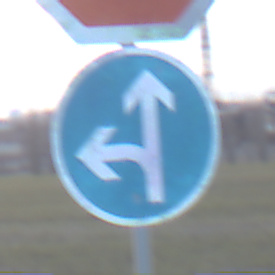
Verkehrszeichen: VorgeschriebeneFahrtrichtungGeradeausOderLinks
Zusatzzeichen oben: Stop
Umgebung: Outdoor, Nature
Tageszeit: SunriseSunset
Wetter: PartlyCloudy
Licht: Natural
Jahreszeit: NotSpecified
Kontrast: LowContrast